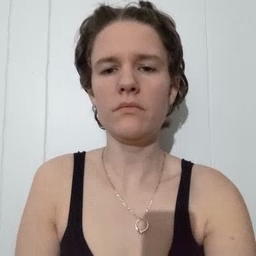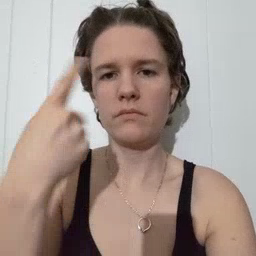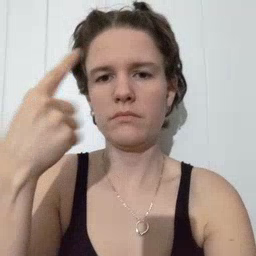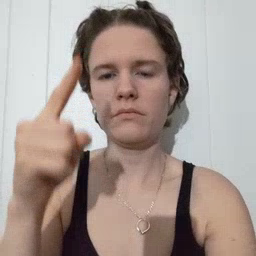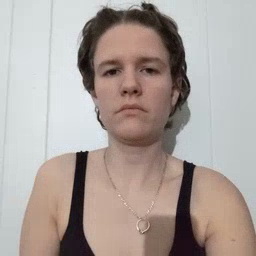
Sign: for